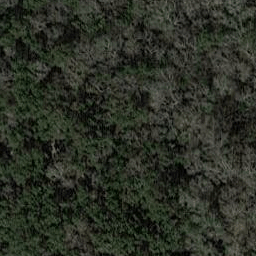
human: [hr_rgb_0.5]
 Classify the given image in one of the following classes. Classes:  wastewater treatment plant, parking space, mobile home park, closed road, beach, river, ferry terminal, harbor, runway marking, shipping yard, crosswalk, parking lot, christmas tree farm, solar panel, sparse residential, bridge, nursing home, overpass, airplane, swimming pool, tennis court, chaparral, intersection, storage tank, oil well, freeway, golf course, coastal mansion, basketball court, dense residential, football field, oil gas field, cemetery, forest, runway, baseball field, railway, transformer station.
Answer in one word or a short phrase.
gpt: forest